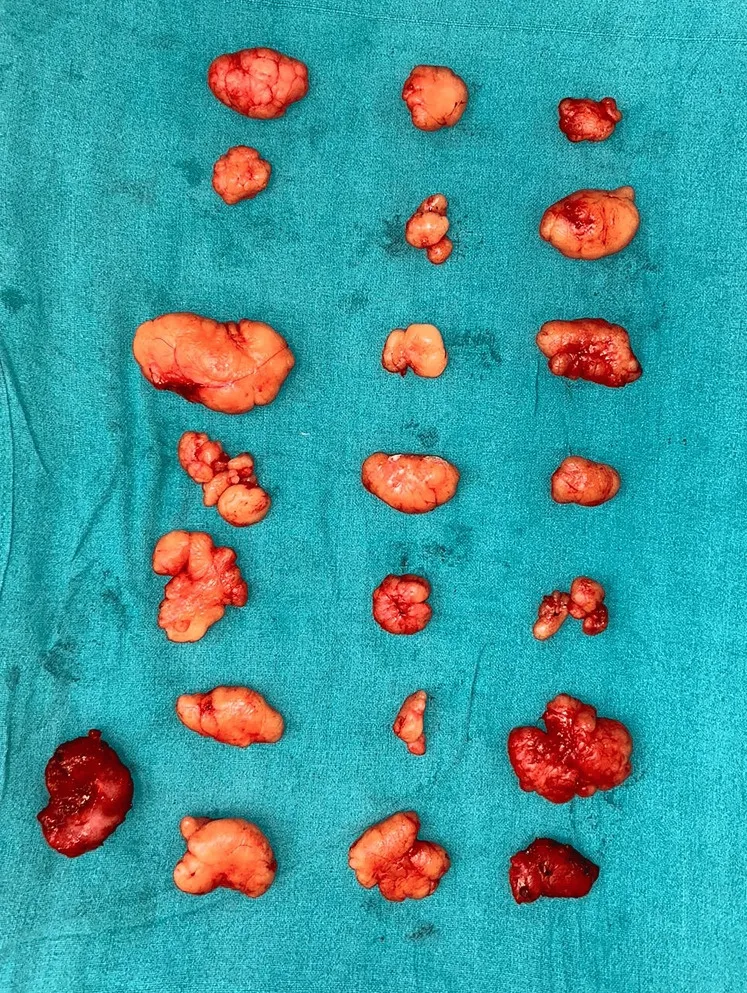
Image showing the lipomas after the removal from the patient.
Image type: medical_photograph (other_medical_photograph)